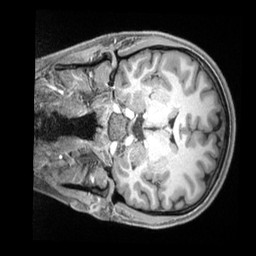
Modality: T1w
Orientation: coronal
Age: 19
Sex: female
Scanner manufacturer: siemens
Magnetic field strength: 3 T
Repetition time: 2.4 s
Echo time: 0.00226 s